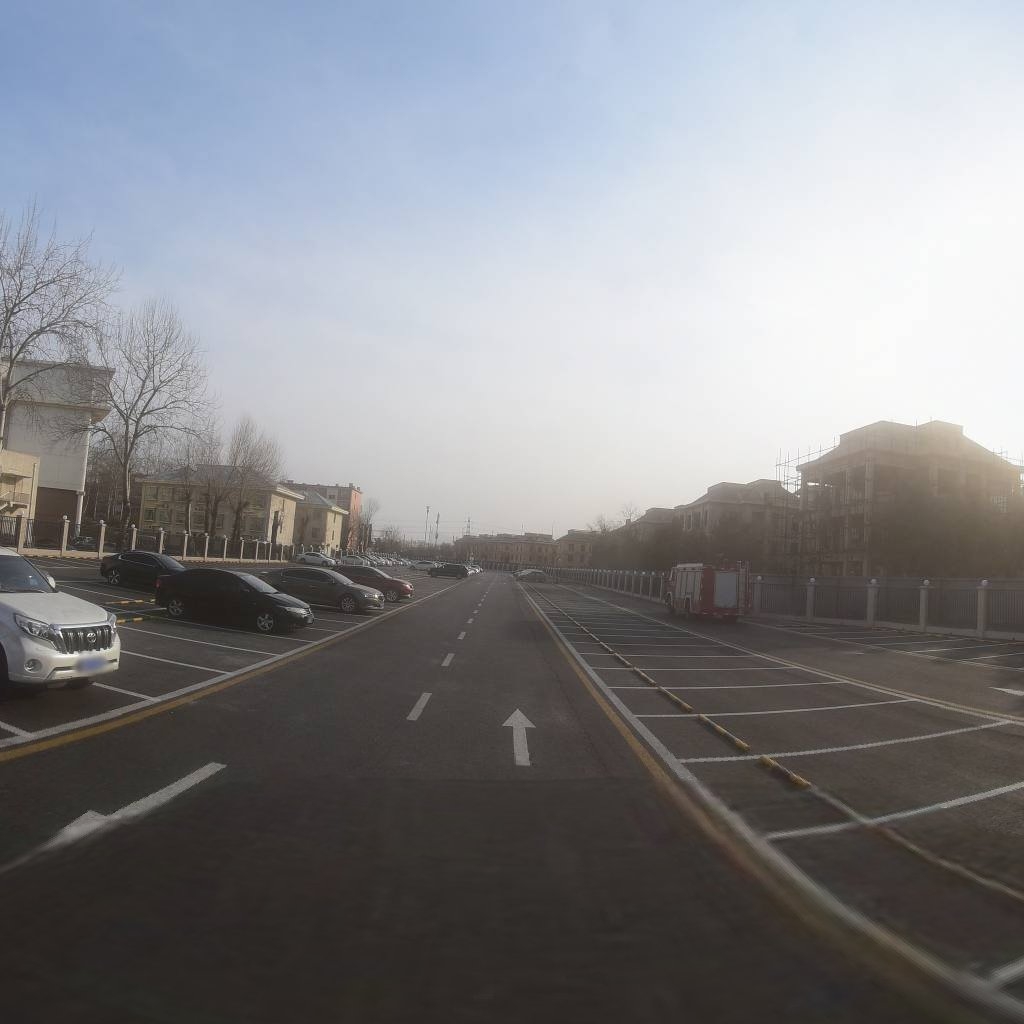
Region: Chaoyang
Road damage annotations: longitudinal crack